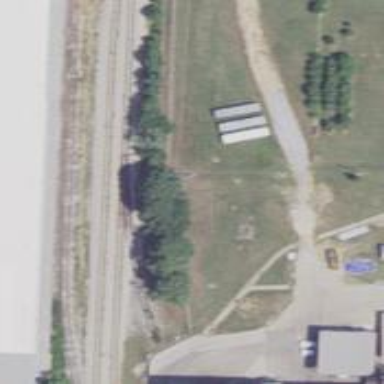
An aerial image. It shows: Railway spur service.